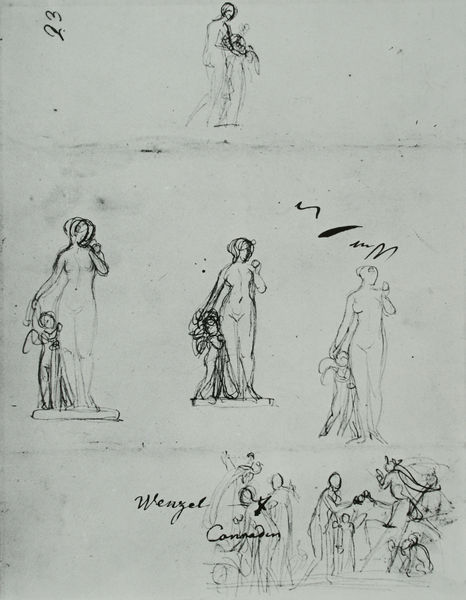
Titel: Skizze zu Venus und Amor
Künstler: Bertel Thorvaldsen
Schlagwörter: akt, feder, flügel, gruppe, körper, mann, nackt, akte, frauen, menschen, mädchen, bewegung, brust, frau, grau, schwarz, skizze, szene, weiss, zeichnung, ball, mensch, tod, signatur, brücke, figur, kind, klassizismus, blatt, kinder, pferd, engel, putte, putto, skulptur, statue, apfel, schrift, liebe, papier, umrisse, bogen, probe, studie, linien, figuren, menzel, nabel, kontrapost, scham, striche, name, tusche, knabe, kohle, schwarzweiss, schwert, text, strich, beschriftung, worte, bleistift, entwurf, tinte, kleinkind, studien, rückansicht, anschmiegen, skulpturen, statuen, springen, antik, vorderansicht, venus, plan, entwürfe, amor, putten, skizzen, putti, standbild, armor, vorzeichnung, notiz, handzeichnung, konzept, ansichten, aktstudie, vorstudie, aphrodite, stauten, mutter mit kind, renaisance, canova, aktzeichnung, amori, cupid, wenzel, 23, wengel